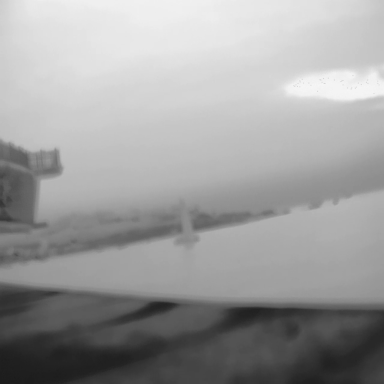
There is a sailboat in the infrared image.